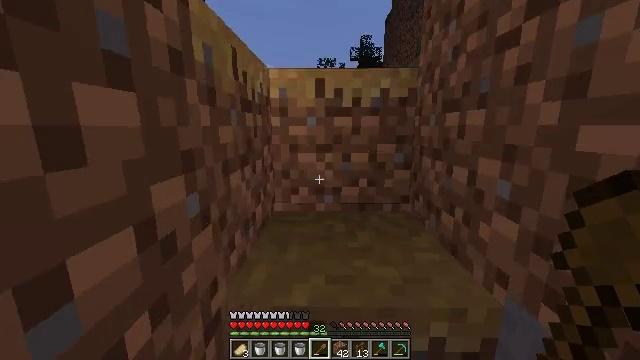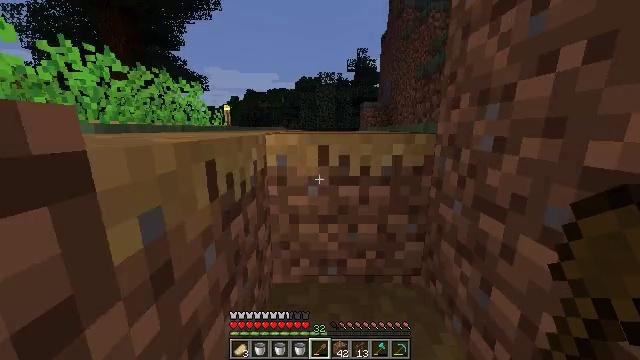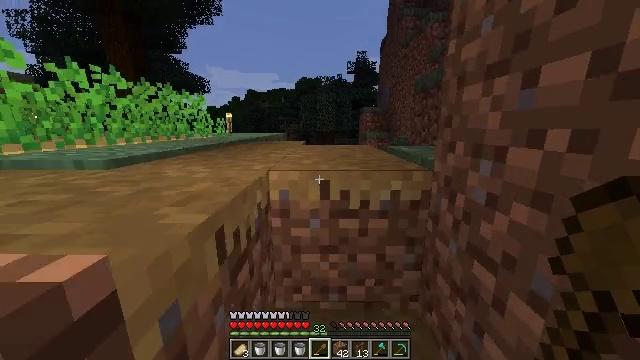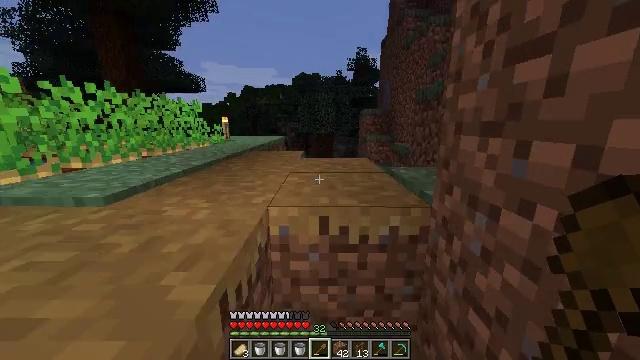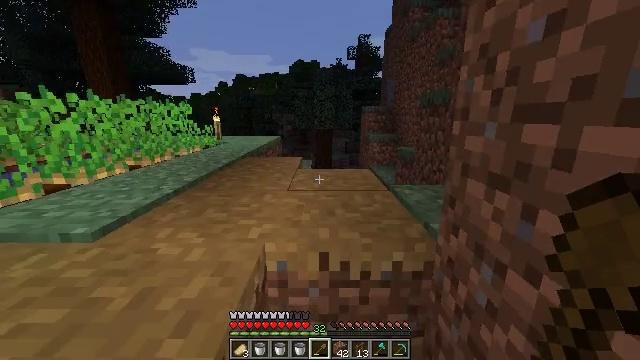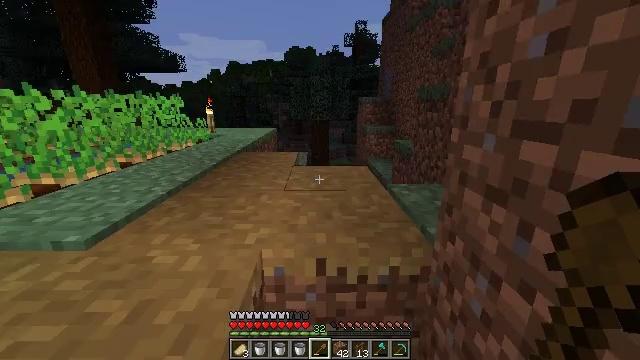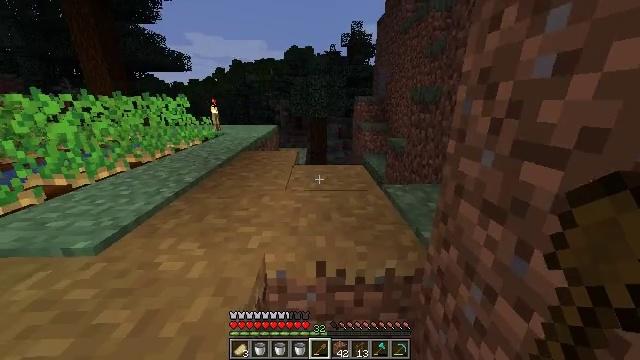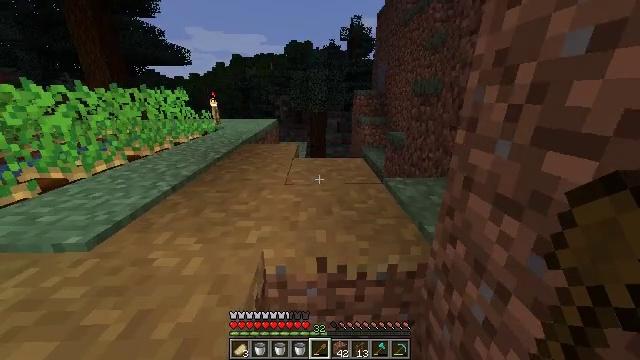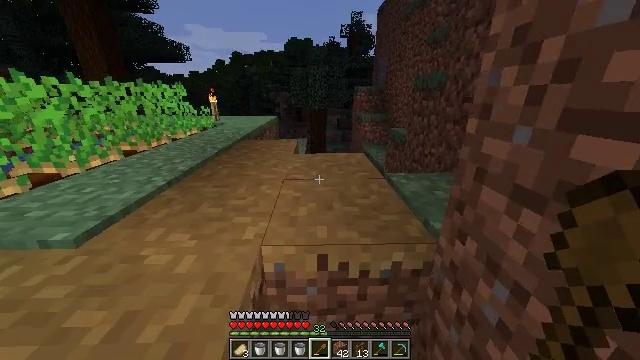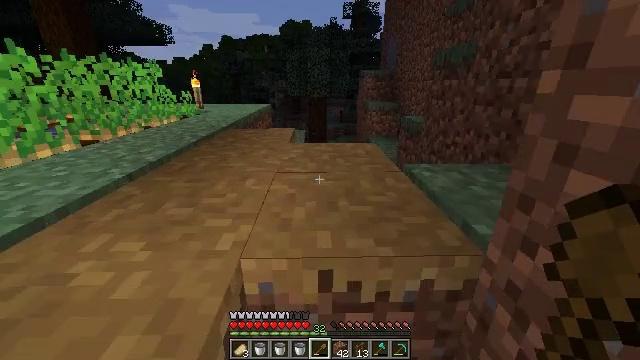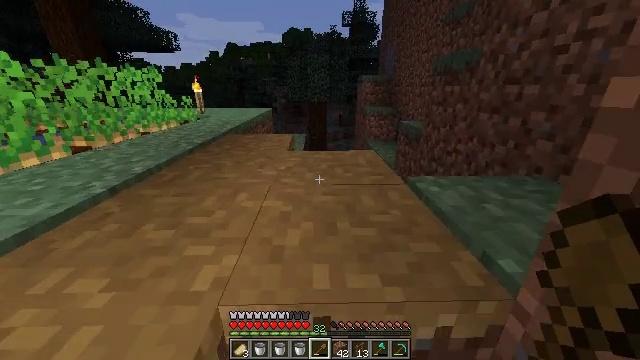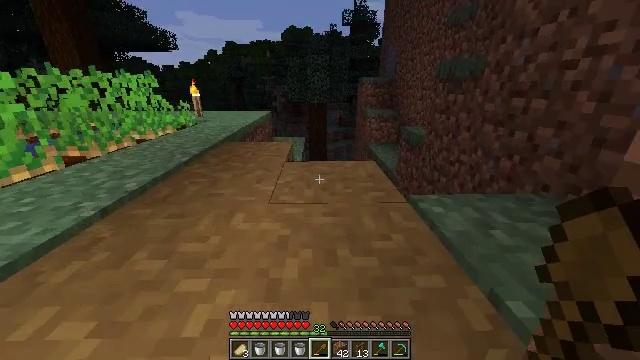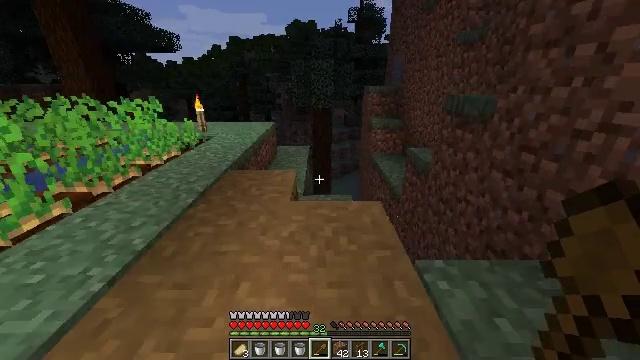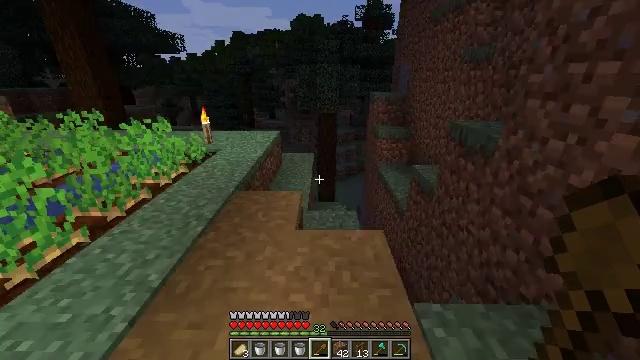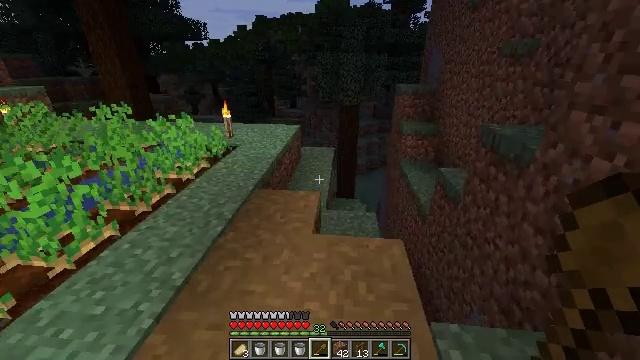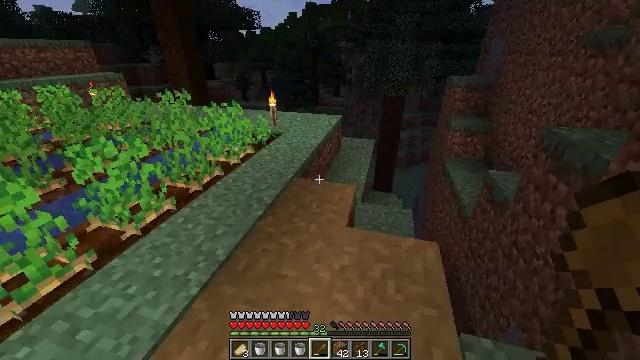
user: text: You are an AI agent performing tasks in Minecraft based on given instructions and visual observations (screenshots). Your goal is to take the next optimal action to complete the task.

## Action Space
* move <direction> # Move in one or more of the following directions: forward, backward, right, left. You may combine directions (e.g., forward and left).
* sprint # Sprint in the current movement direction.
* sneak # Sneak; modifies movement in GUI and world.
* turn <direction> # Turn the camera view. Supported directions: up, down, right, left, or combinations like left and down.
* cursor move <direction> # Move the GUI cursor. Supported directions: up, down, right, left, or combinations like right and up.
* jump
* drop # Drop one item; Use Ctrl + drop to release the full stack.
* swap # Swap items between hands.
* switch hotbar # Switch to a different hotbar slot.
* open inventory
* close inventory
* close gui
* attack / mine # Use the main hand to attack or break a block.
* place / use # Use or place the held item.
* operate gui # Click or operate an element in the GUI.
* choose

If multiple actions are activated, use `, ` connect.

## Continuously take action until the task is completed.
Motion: motion action
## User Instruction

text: Harvest potatoes.
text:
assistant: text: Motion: move forward, jump
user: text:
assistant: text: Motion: move forward, sprint, jump
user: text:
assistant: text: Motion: move forward, sprint, jump
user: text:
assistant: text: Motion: move forward, sprint, turn down, jump
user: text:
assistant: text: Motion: move forward, sprint, turn down, jump
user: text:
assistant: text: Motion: move forward, turn down, jump
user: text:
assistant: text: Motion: move forward, turn down, jump
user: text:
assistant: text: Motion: move forward, jump
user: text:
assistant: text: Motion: move forward, jump
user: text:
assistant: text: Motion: move forward, jump
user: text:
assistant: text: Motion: move forward, sprint, jump
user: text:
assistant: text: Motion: move forward, sprint, turn left and down, jump
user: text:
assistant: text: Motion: move forward, sprint, turn left, jump
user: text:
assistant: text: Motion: move forward, sprint, turn left and down, jump
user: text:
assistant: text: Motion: move forward, sprint, turn left and down, jump
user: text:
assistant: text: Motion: move forward, turn left and down, jump
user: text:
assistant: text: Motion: move forward, turn left, jump
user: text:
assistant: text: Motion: move forward, turn left
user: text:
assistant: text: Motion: move forward, turn left
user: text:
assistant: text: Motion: move forward, turn left
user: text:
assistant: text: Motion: no_op
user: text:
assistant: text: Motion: no_op
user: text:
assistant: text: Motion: no_op
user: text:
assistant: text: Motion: no_op
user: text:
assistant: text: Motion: no_op
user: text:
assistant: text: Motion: no_op
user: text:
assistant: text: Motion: turn up
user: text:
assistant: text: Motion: turn up
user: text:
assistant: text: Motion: turn right
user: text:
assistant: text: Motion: turn right